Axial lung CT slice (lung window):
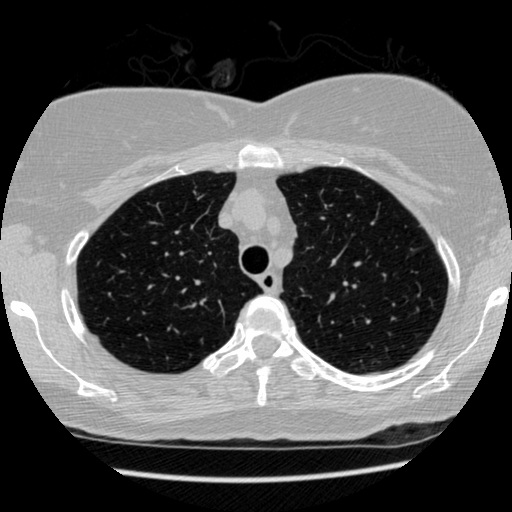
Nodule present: no